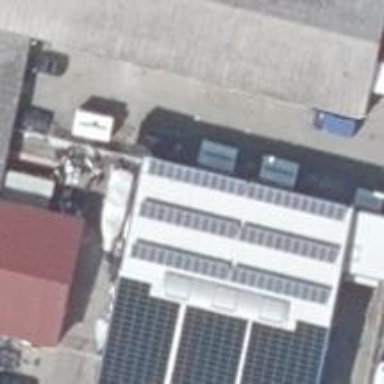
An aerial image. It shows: Commercial building.